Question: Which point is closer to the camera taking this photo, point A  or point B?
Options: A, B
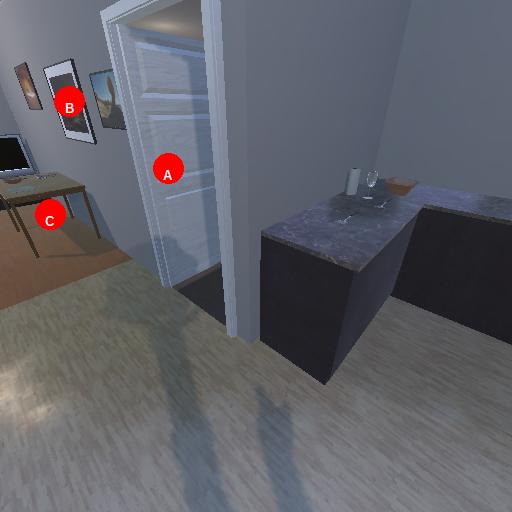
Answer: A